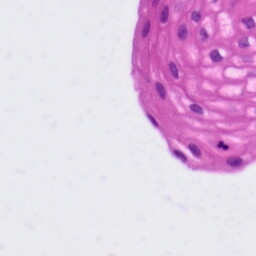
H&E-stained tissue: Tonsil